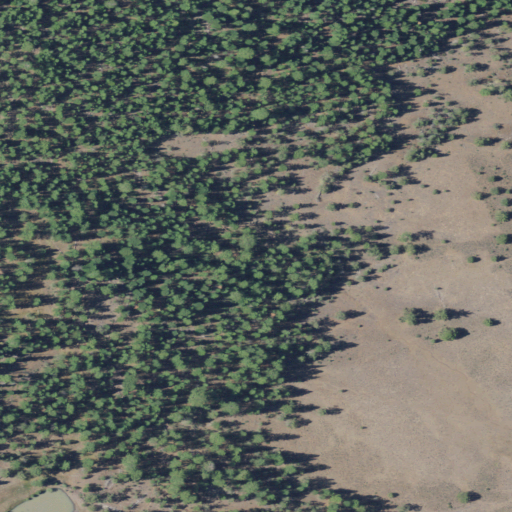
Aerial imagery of plain(s) in Oregon named Yellow Jacket Flat containing evergreen forest and shrub